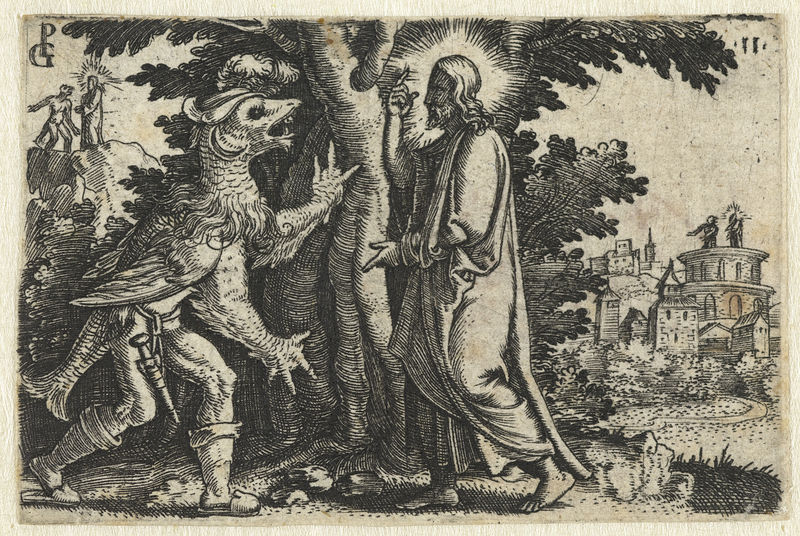
Titel: Verzoeking van Christus door de duivel
Künstler: Georg Pencz
Standort: Amsterdam
Institution: Rijksmuseum
Schlagwörter: baum, glaube, jesus, fabelwesen